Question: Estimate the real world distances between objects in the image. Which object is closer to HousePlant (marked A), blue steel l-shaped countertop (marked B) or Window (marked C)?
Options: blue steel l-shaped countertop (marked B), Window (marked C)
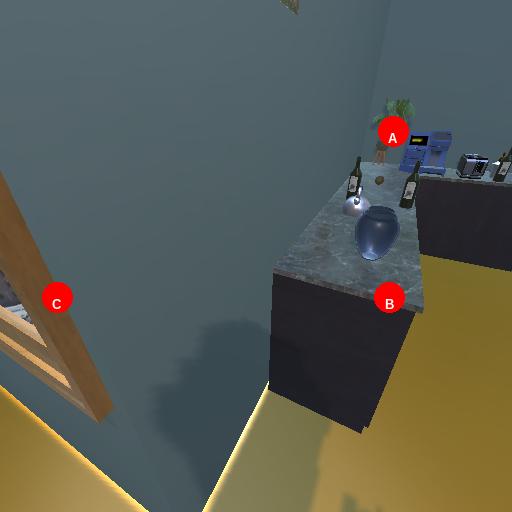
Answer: blue steel l-shaped countertop (marked B)